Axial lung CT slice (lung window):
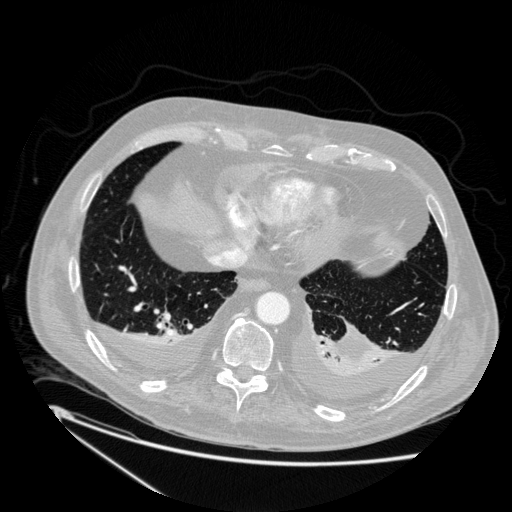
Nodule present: no